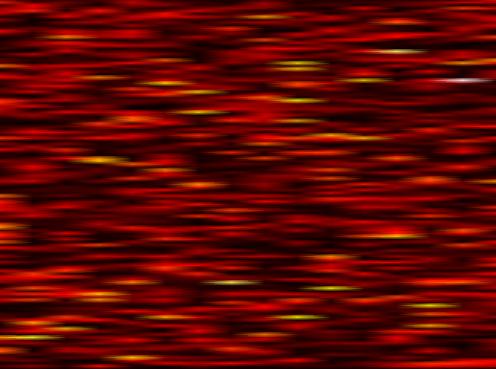
Label: OFDM